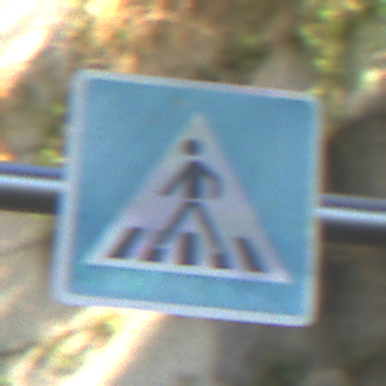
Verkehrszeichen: FussgaengerueberwegRechts
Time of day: Midday
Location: Outdoor (Urban)
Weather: Clear
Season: NotSpecified
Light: Natural